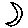
Label: moon